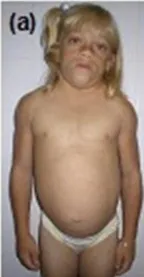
Patient 1 (proband) with familial partial lipodystrophy bearing the homozygous p. R582C lamin A mutation at (a,b) age 12 with decompensated hypothyroidism.
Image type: medical_photograph (skin_photograph)